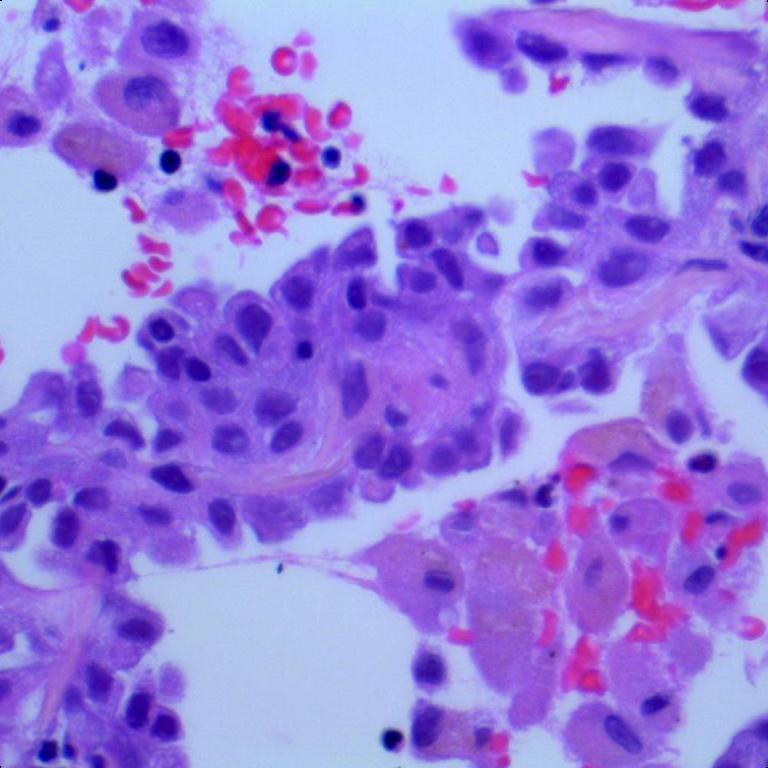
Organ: lung
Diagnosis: adenocarcinomas